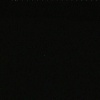
Label: space